Question: I create a backbone app and a form to submit text value.
When I submit form, in "Net" tab in firebug I see:

How I can send form with method?
What need to do on server or something?
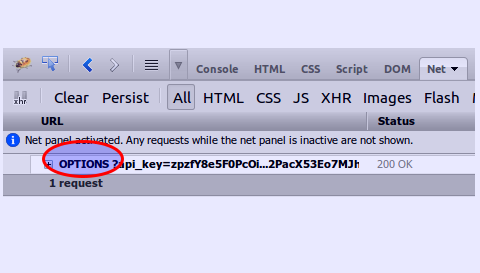
Answer: The options request you see is not send INSTEAD of your post request, it is called before the post request is triggered if you are in a cross-domain situation.
If you want to allow this on server side you could make your server respond with an additional HTTP header:
'''
Access-Control-Allow-Origin: http://your.requesting.site.url
'''